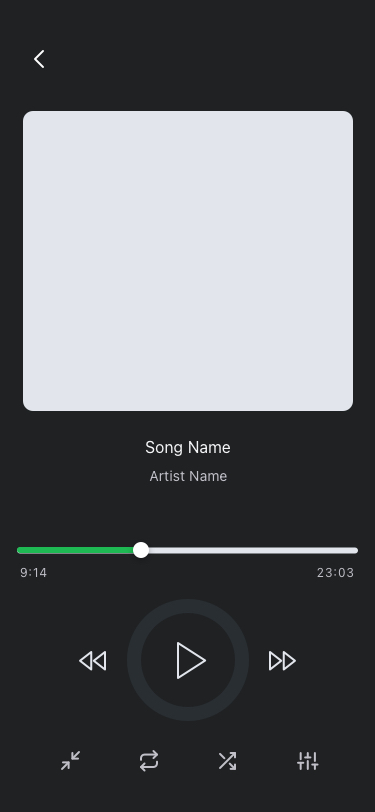
Text in this UI design:
9:14
23:03
Artist Name
Song Name